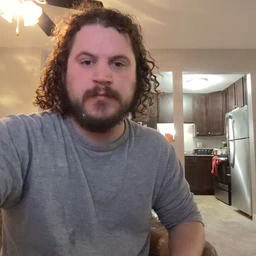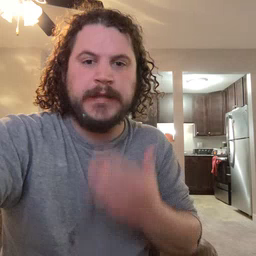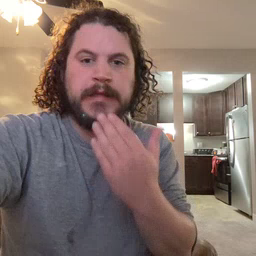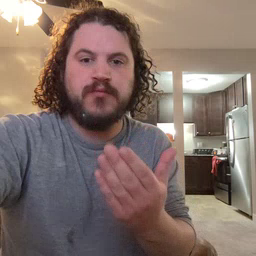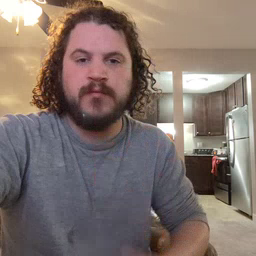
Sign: thankyou